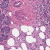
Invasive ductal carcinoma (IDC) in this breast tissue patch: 1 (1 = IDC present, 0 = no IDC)